Question: EDIT: <URL>
I'm trying to have a top and left border with rounded edges, yet my code gives me a broken line on the bottom and right sides, as shown in the picture below. Setting 'border-right-width' or 'border-bottom-width' to 0px has no effect. At present I am only testing this on Chrome.
CSS as follows:
'''
border-top:10px solid #CC99CC;
border-left:5px solid #CC99CC;
border-top-left-radius:10px;
border-top-right-radius:5px;
border-bottom-left-radius:10px;
'''

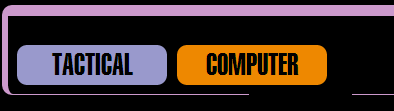
Answer: Apply your border styles to the #wrapper instead:
'''
body {
background-color: #000;
}
#wrapper {
border-top:10px solid #CC99CC;
border-left:5px solid #CC99CC;
border-top-left-radius:10px;
border-top-right-radius:5px;
border-bottom-left-radius:10px;
}
'''
<URL>